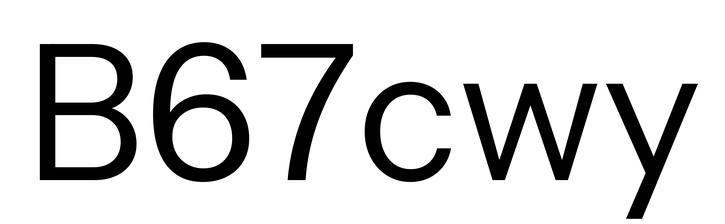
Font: InstrumentSans_Regular